Question: I'm still starting to put my feet into SQL. I have a problem with querying dates and group them. I want to group the dates. And from this dates display the name, type of visit on a specific range of dates.
Say from the example below, I want to query the people who visited from the the range of and with type of visit of

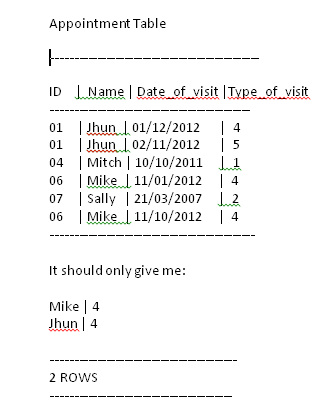
Answer: '''
SELECT DISTINCT NAME
FROM YOUR_tABLE
WHERE (TYPE_OF_VISIT = 4) AND (DATE_OF_VISIT BETWEEN ? AND ?)
'''
if you want the first visit of each customer within this range, then you should try sth like this
'''
SELECT DISTINCT T1.NAME, T1.DATE_OF_VISIT
FROM YOUR_TABLE T1
WHERE (T1.TYPE_OF_VISIT = 4) AND (T1.DATE_OF_VISIT BETWEEN ? AND ?)
AND T1.DATE_OF_VISIT =
(SELECT MIN (T2.DATE_OF_VISIT) FROM YOUR_TABLE T2 WHERE T1.NAME=T2.NAME AND
(T2.DATE_OF_VISIT BETWEEN ? AND ?))
'''